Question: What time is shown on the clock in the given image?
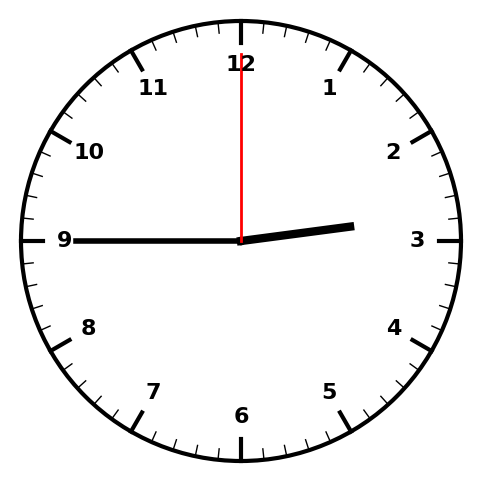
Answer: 02:45:00